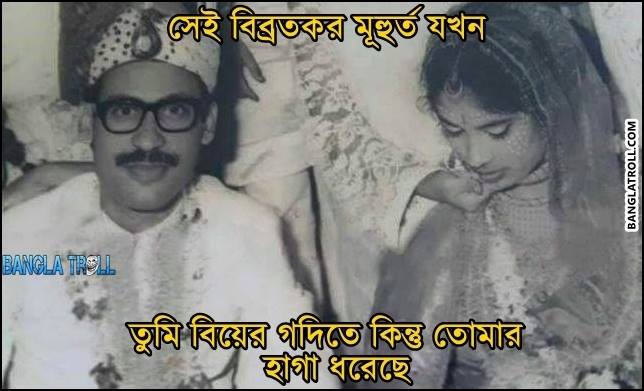
Text: সেই বিব্রতকর মুহূর্ত যখন তুমি বিয়ের গদিতে কিন্তু তোমার হাগা ধরেছে
Label: Non Hate